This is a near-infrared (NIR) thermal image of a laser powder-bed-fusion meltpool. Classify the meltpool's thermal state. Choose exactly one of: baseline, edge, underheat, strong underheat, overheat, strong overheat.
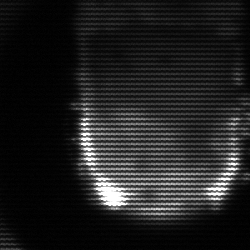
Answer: baseline